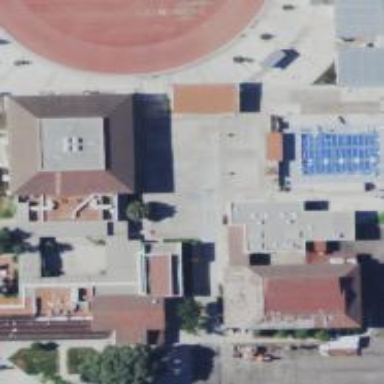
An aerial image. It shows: School.